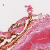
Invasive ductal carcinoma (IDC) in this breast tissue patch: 0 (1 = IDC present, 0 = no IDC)